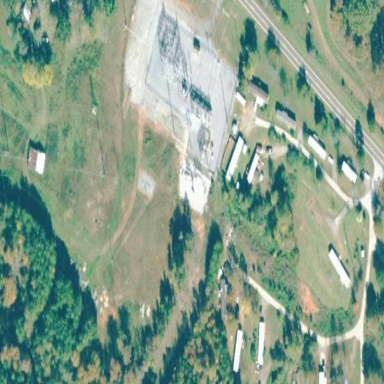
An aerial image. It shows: Distribution power substation secured by fence.